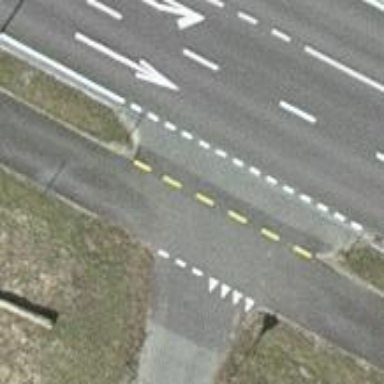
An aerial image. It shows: Unmarked crossing on the road.